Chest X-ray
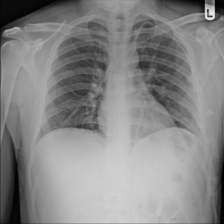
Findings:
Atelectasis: negative
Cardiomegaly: negative
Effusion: negative
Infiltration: negative
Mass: negative
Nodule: negative
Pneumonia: negative
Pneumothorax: negative
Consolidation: negative
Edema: negative
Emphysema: negative
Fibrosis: negative
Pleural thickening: negative
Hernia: negative